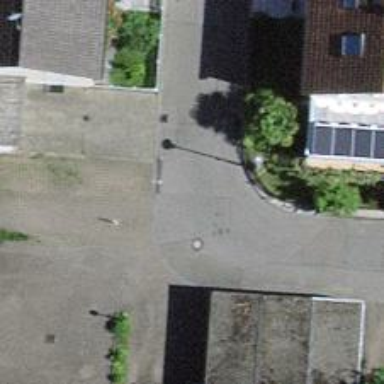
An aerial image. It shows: Asphalt road designated as living street.